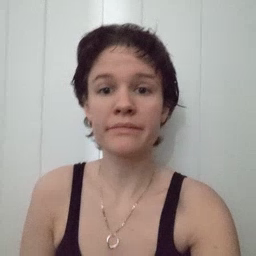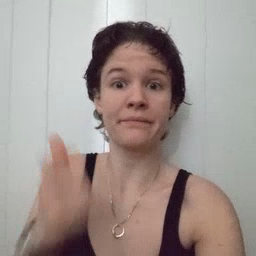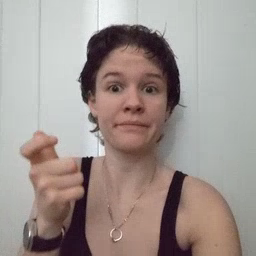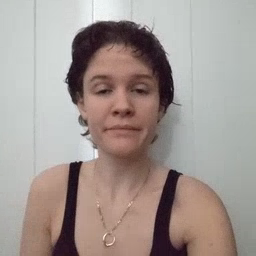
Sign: fast